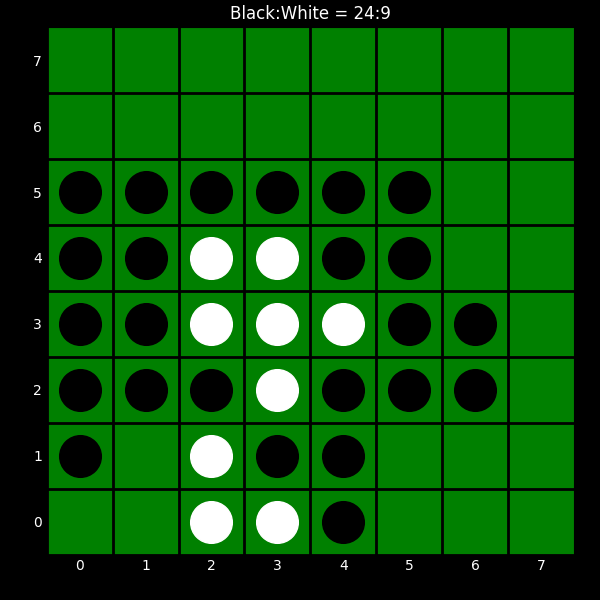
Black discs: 24
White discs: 9